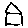
Label: house